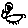
Label: cat